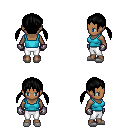
a pixel art fantasy rpg character, female body template, human, dark skin, teal pirate shirt, white pants, black twin-tailed hairstyle, metal gloves, white slippers, four views (front, back, left, right), 2x2 character sprite sheet, small pixel art, hard edges, no anti-aliasing